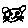
Label: cat